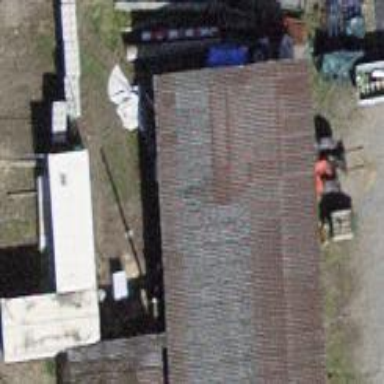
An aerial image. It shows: Building with tiled roof.